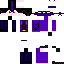
A male human skin with dark skin, wearing black bald dressed in a purple hoodie and black pants, featuring a closed mouth.